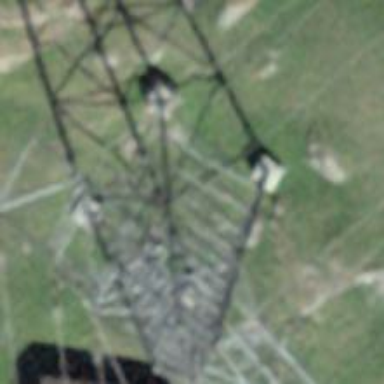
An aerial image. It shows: Power line is depicted.